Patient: sex F, age 31
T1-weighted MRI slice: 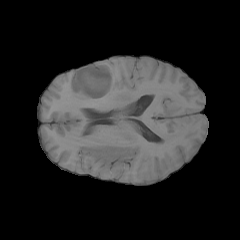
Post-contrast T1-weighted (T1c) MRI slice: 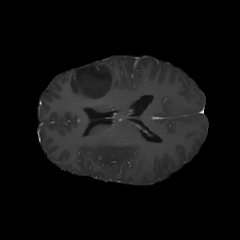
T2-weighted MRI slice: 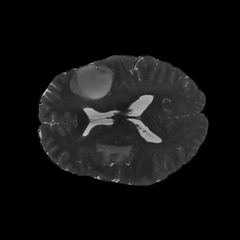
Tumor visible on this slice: yes
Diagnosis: Astrocytoma, IDH-mutant
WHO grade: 2